Question: I am beginner in java programming. We were given a task, to do some algorithms. I got Sierpinski Triangle. I had an idea to create a 2D array and store the values, 0 = white rectangle, 1 = blue rectangle. I had big trouble to draw it (never had any experience with swing/awt). I finally did it but on the end of the drawing there is weird visual bug. It is not ending but the lines are still continuing.
I have no idea why is it like that.
Here is my code:
'Okno' class that extends 'JPanel':
'''
/*
* To change this license header, choose License Headers in Project Properties.
* To change this template file, choose Tools | Templates
* and open the template in the editor.
*/
package newpackage;
import java.awt.Color;
import java.awt.Graphics;
import java.awt.Graphics2D;
import java.util.Arrays;
import javax.swing.JFrame;
import javax.swing.JPanel;
import javax.swing.SwingUtilities;
/**
*
* @author Juraj
*/
class Okno extends JPanel {
// value = 1 is blue rectangle, value 0 = white rectangle
public static int n = 500;
public static int[][] tabulka = new int[n][n]; //creating 2D array
public static void inicializaciaTabulky(){
for (int i = 0; i < n; i++) { // initialization of 2D array (first column and first row = 1)
tabulka[0][i] = 1;
tabulka[i][0] = 1;
}
}
// filling the rest of the array; if the cell above and cell to the left are the same value, e.g.
// value of 1 or 0, then it is 0, everything else is 1
public static void doplnenieTabulky() {
for (int i = 1; i < n; i++) {
for (int j = 1; j < n; j++) {
if (tabulka[i-1][j] == 1 && tabulka[i][j-1] == 1 ||
tabulka[i-1][j] == 0 && tabulka[i][j-1] == 0) {
tabulka[i][j] = 0;
} else {
tabulka[i][j] = 1;
}
}
}
}
// drawing rectangles; if the value is 1 = blue rectangle, value 0 = white rectangle
private void vykreslenie(Graphics g){
Graphics2D g2d = (Graphics2D) g;
for (int i = 0; i < n; i++) {
for (int j = 0; j < n; j++) {
switch(tabulka[i][j]) {
case 0:
g.setColor(Color.white);
g.drawRect(i, j, 50, 50);
break;
case 1:
g.setColor(Color.blue);
g.drawRect(i, j, 50, 50);
break;
}
}
}
}
@Override
public void paintComponent(Graphics g) {
super.paintComponent(g);
vykreslenie(g);
}
}
'''
'Trojuholnik' class that extends 'JFrame':
'''
public class Trojuholnik extends JFrame {
public Trojuholnik() {
initUI();
}
private void initUI() {
setSize(800, 600);
setTitle("Sierpinski Triangle");
setDefaultCloseOperation(JFrame.EXIT_ON_CLOSE);
add(new Okno());
setLocationRelativeTo(rootPane);
}
public static void main(String[] args) {
SwingUtilities.invokeLater(new Runnable() {
@Override
public void run() {
Trojuholnik trojuholnik = new Trojuholnik();
trojuholnik.setVisible(true);
Okno.inicializaciaTabulky();
Okno.doplnenieTabulky();
System.out.println(Arrays.deepToString(Okno.tabulka));
}
});
}
}
'''
The current result looks like this:

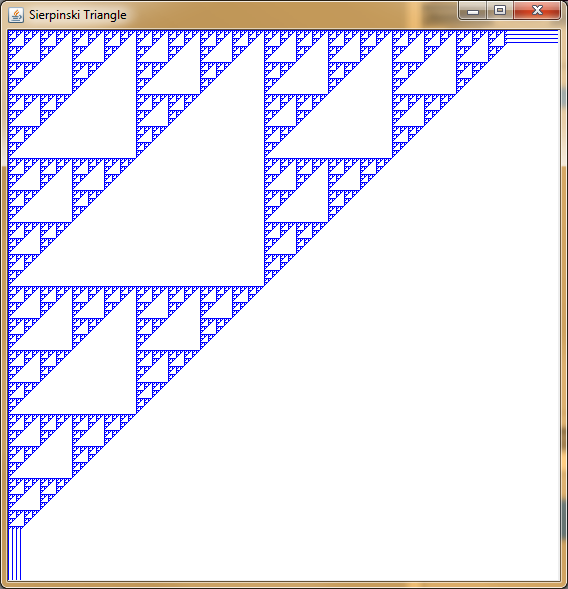
Answer: First of all some basic suggestions:
Don't create a class that extends JFrame. You are not adding new functionality to the frame so you should just be adding your panel to a frame. So the basic code in your run() method should be something like:
'''
JFrame frame = new JFrame();
frame.setTitle("Sierpinski Triangle");
frame.setDefaultCloseOperation(JFrame.EXIT_ON_CLOSE);
frame.add( new Okno());
frame.pack();
frame.setLocationRelativeTo(null);
frame.setVisible(true);
'''
Don't use static variables and methods in your Okno class. Just create a constructor for your class and initialize the array in the constructor.
When doing custom painting you should be overriding the 'getPreferredSize()' method of you class to return the size of the component because each component should know its own size. Note how I changed the above code to use the 'pack()' method. Now the frame will be resized properly. So you would add something like the following to your Okno class:
'''
@Override
public Dimension getPreferredSize()
{
return new Dimension(500, 500);
}
'''
Regarding the painting problem. I don't really know what the algorithm is doing, but I suspect that the problem is that your array has 500 values, but the painting of the Rectangle is using a size of 50, so effectively the size of your panel is 550x550 not 500x500 which causes the artifacts.
I think the solution is to simply draw with a rectangle size of (1, 1). At least the drawing looks the same to me.